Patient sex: M
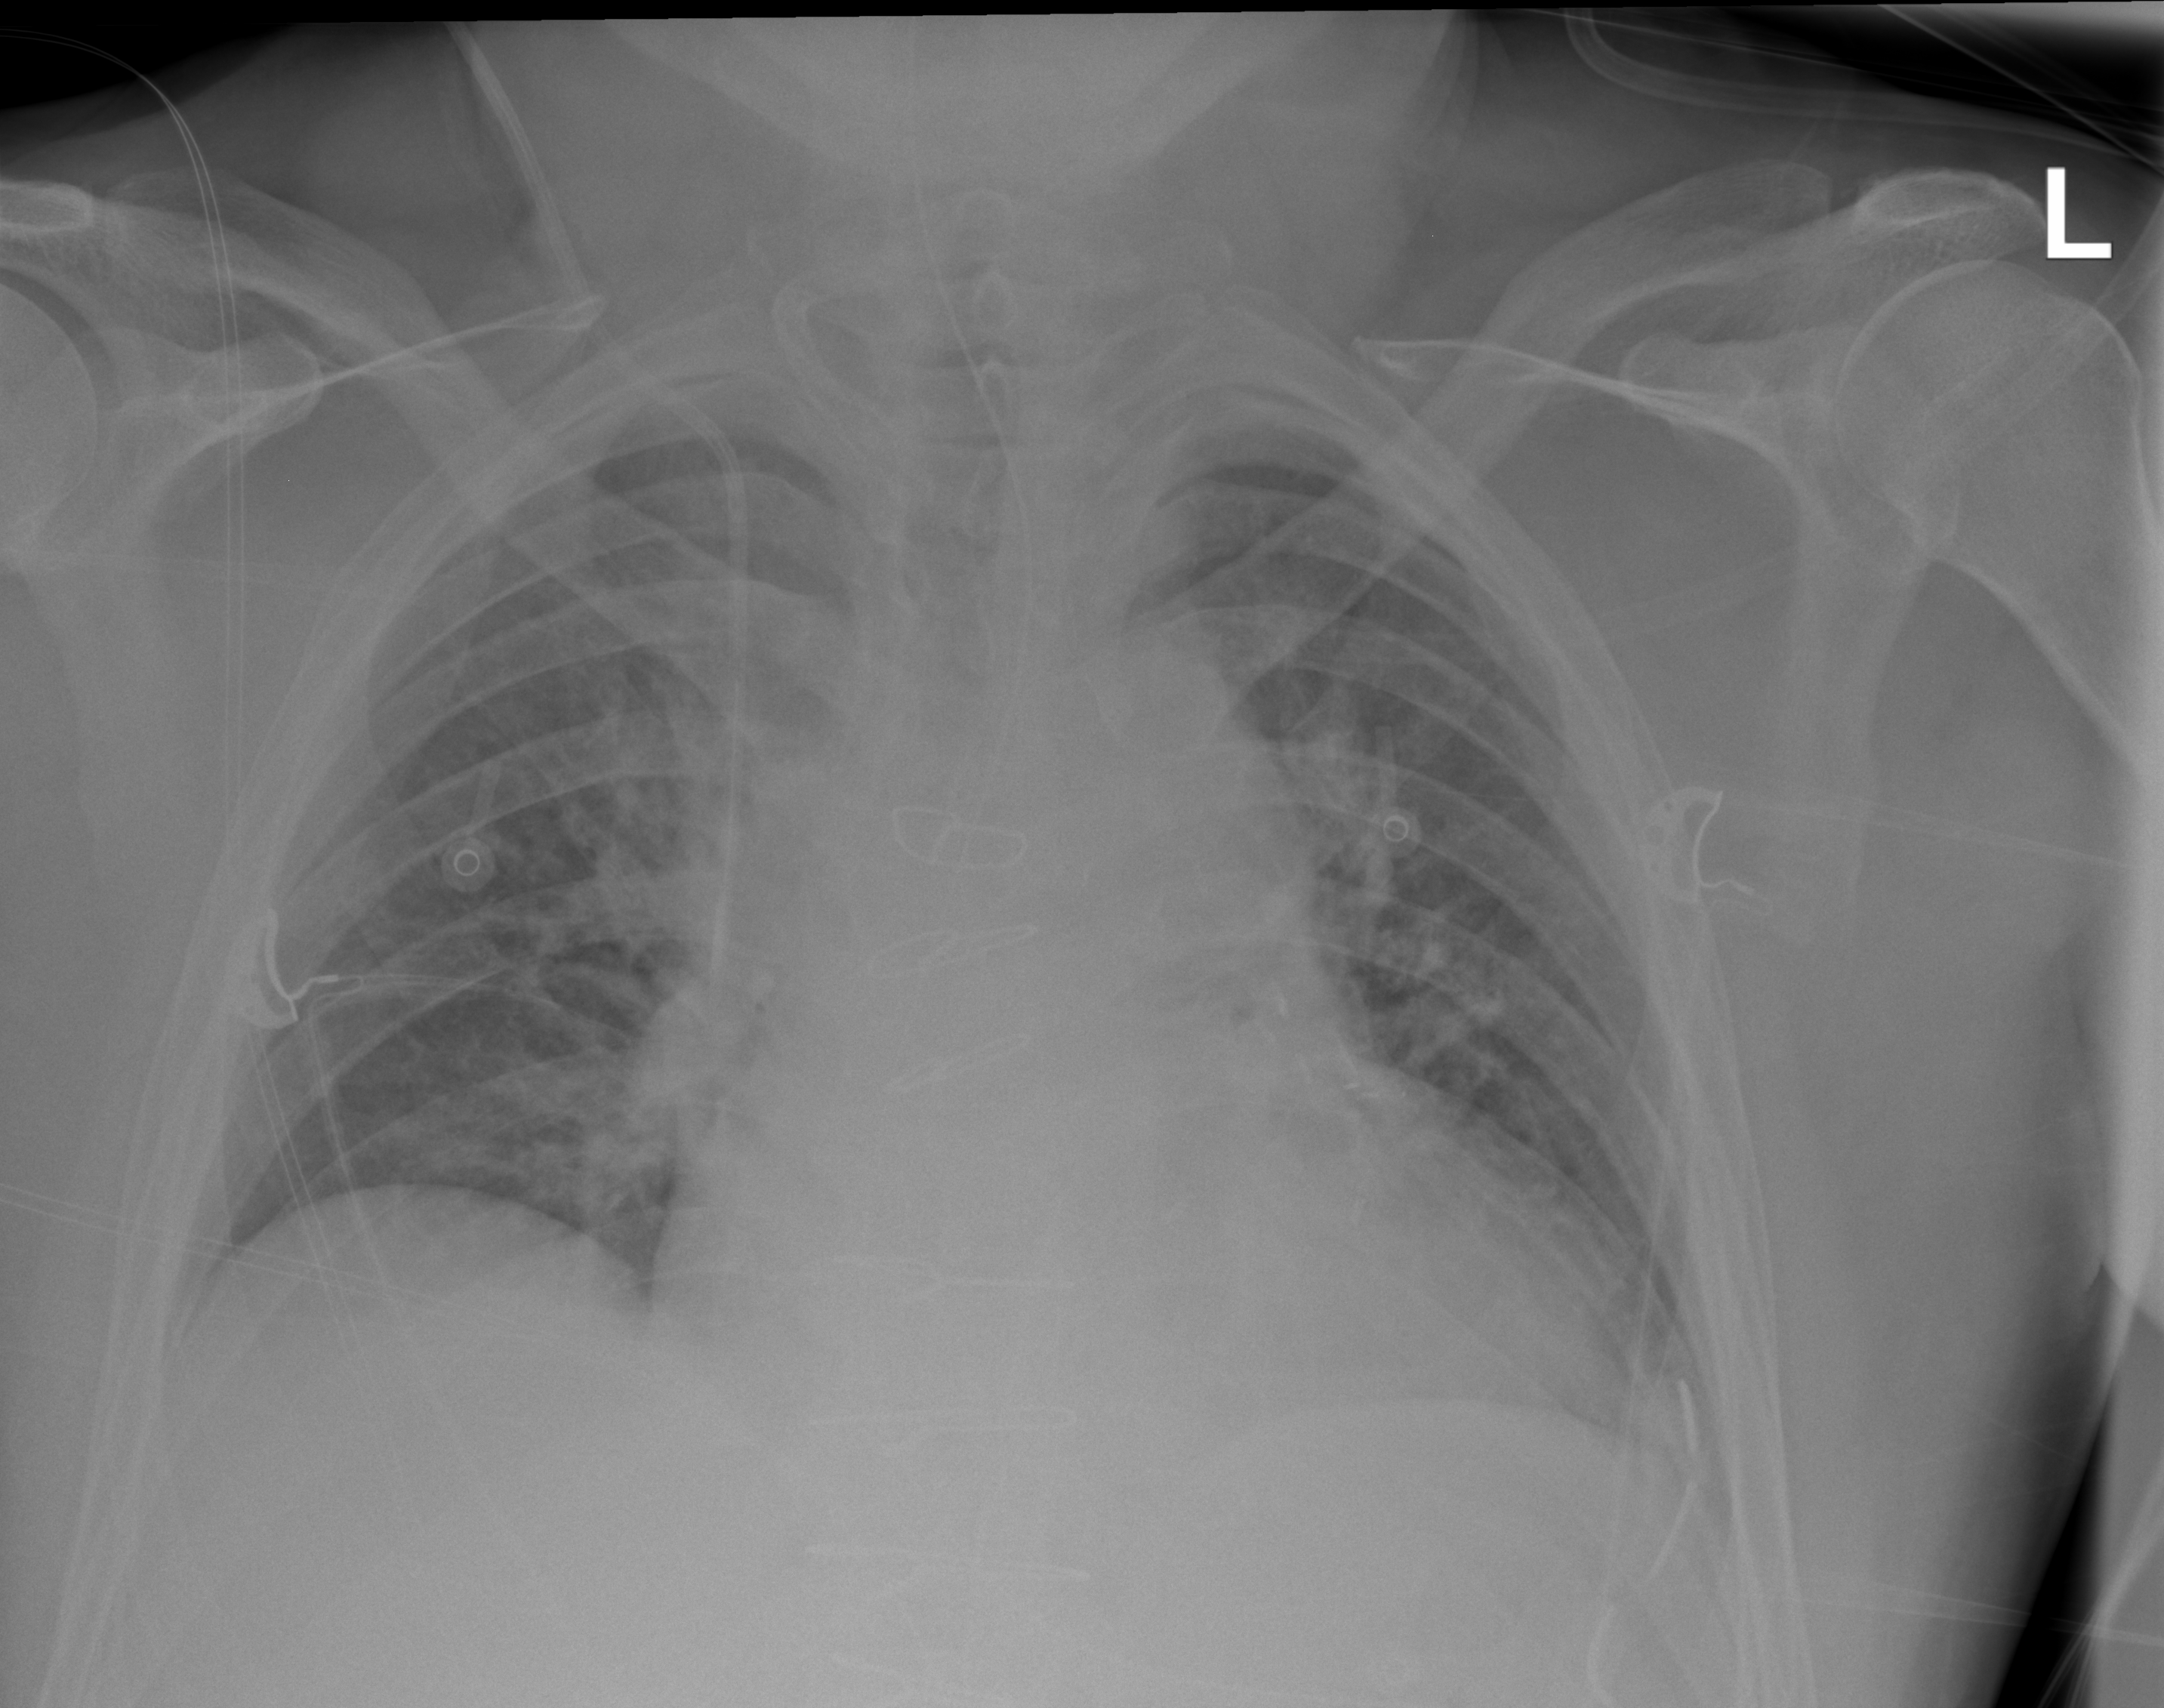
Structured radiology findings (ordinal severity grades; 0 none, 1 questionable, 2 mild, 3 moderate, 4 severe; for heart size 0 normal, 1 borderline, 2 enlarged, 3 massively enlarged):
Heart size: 2
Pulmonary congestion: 2
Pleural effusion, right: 0
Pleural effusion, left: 0
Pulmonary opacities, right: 1
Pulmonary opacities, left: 1
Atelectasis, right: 0
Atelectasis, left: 0